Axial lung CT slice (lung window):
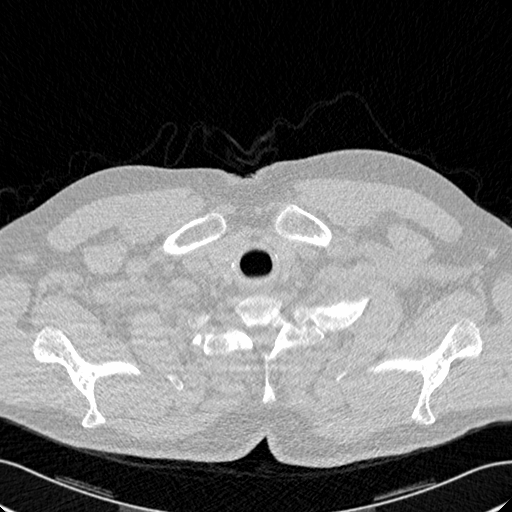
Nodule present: no